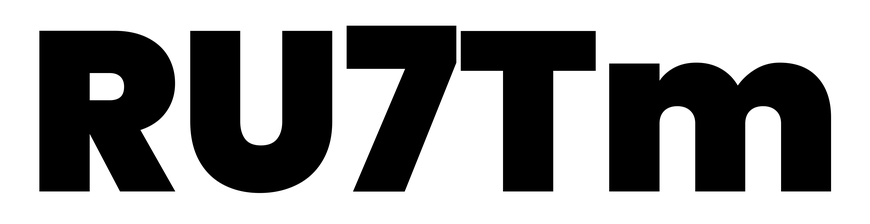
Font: Poppins-Black